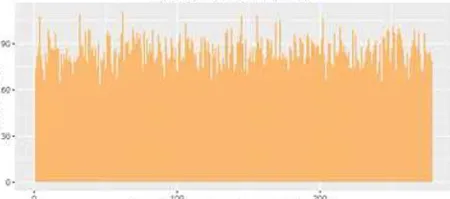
(d) The physical fragment of N. Fowleri was 134 bp. The results were consistent with the electrophoretic bands of the patient (Lane 1), and the negative control (Lane 2) had no bands. It is indicated that Naegleria fowleri exists in this sample.
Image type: electrography (ekg)